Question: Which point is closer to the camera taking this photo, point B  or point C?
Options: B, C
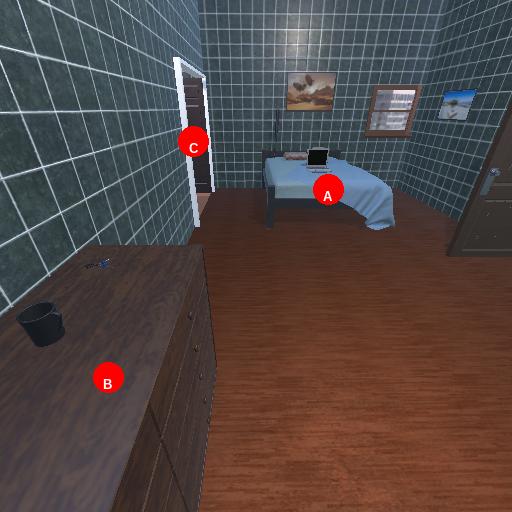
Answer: B